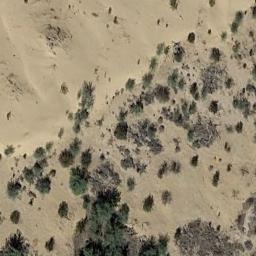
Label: chaparral